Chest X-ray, AP view. Patient: 56 years old, sex M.
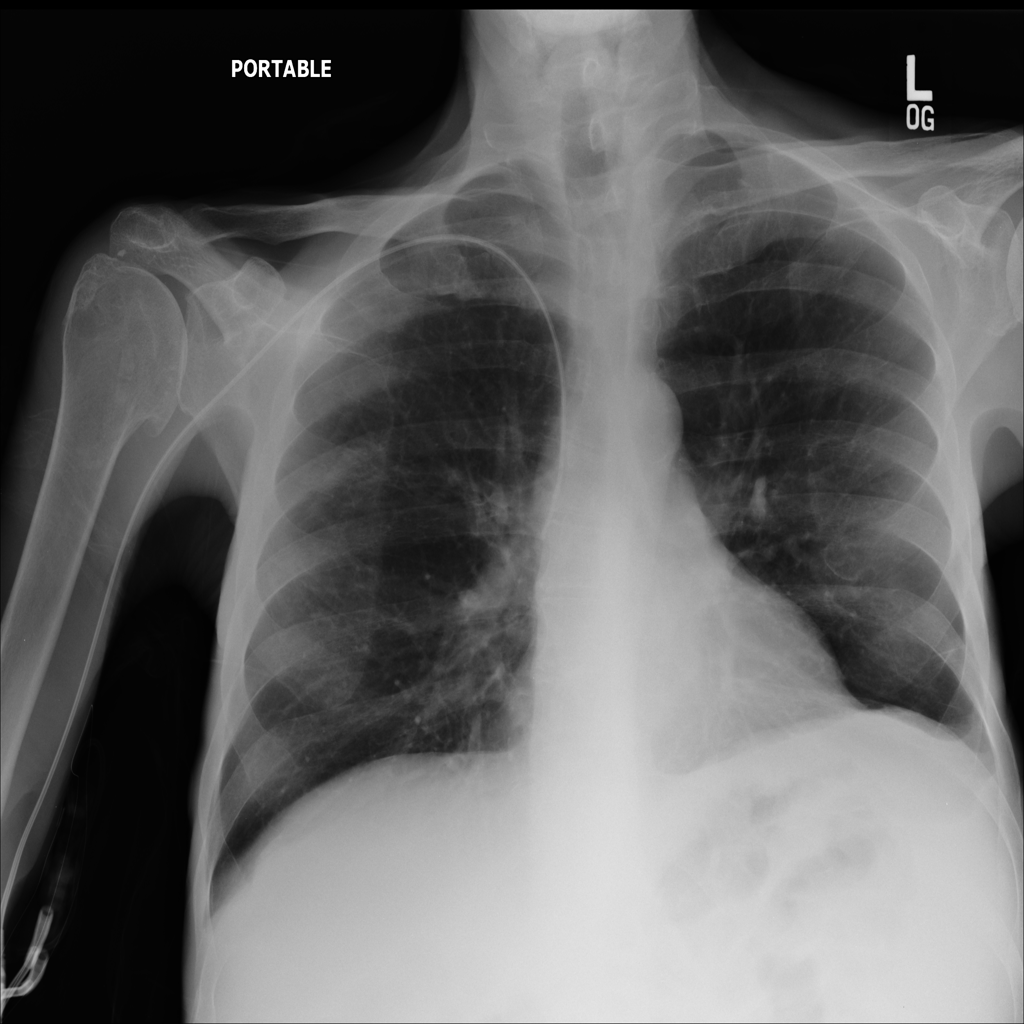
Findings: No Finding